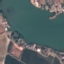
Land use / land cover class: River